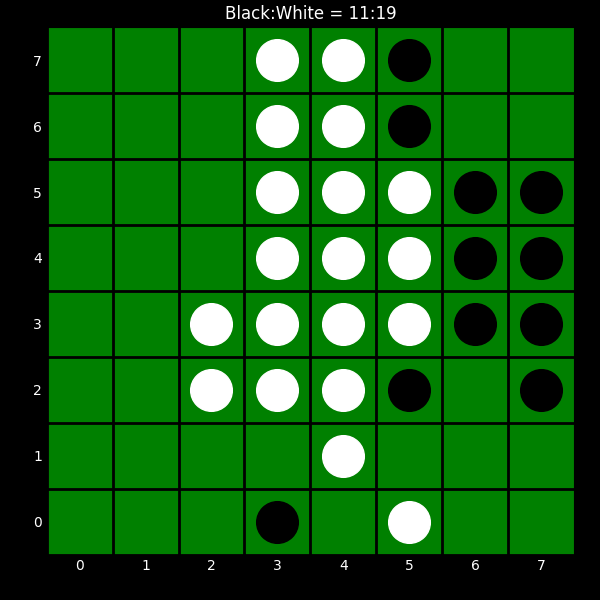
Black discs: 11
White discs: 19